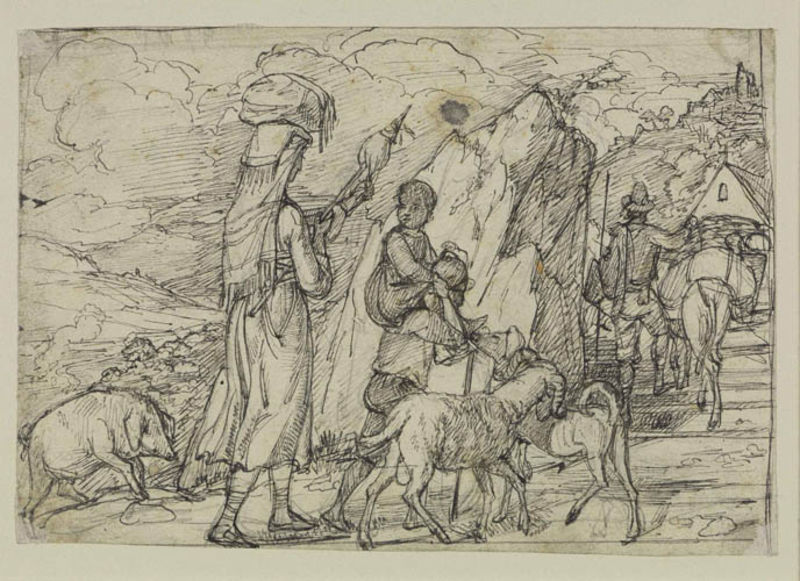
Titel: Italienische Familie auf der Wanderschaft
Künstler: Friedrich Wasmann
Standort: Karlsruhe
Institution: Staatliche Kunsthalle Karlsruhe
Schlagwörter: baum, berg, felsen, himmel, kopf, mann, weiß, wolken, bäume, grob, landschaft, menschen, sitzen, stadt, fenster, frau, grau, hut, kleid, männer, rücken, schwarz, skizze, straße, zeichnung, dach, haus, hund, hunde, schirm, tiere, tuch, weg, wiese, wolke, rock, hose, bibel, mensch, spitze, stein, steine, tragen, horizont, häuser, hügel, natur, büsche, gehen, hütte, kirche, pfad, rauch, sonne, familie, kind, mutter, schulter, schultern, tal, bauern, esel, kinder, pferd, stock, schnell, schwanz, kopfbedeckung, papier, ort, gehstock, stab, gepäck, last, berge, fels, gebirge, zug, dorf, giebel, graphik, kuh, schweine, bauernhof, treppe, lanze, kopftuch, wolle, woken, stufen, edel, bauer, flucht, karawane, gang, ruine, schaf, schwein, burg, kreuz, wandern, schwarzweiss, schraffur, radierung, stich, bleistift, entwurf, marsch, bleistiftzeichnung, schein, sehnsucht, ross, reise, wanderer, kapelle, umzug, hörner, lasttier, packesel, kupferstich, auszug, vertreibung, bock, schafe, hammel, hirte, hirten, ziegenbock, ziege, marschieren, wanderung, eber, spindel, spinnen, rocken, spinnerin, säugling, ziegen, lasten, markttag, widder, sau, schweinchen, silberstift, spiess, einzug, altertum, paket, mensh, erg, hause, flucht aus ägypten, huckepack, rochen, esek, heimreise, jhut, zziege, scherin, zeichnung schaffe, geri, schweiun